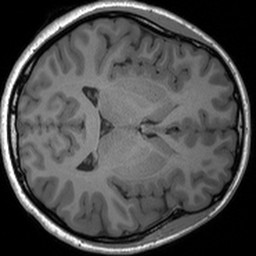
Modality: T1w
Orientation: axial
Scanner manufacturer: siemens
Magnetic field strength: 3 T
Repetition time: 1.54 s
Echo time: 0.00234 s